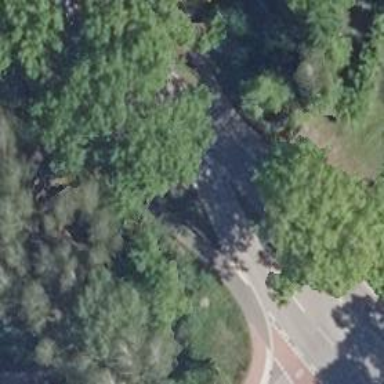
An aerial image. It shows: Path leading to bridge.